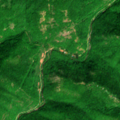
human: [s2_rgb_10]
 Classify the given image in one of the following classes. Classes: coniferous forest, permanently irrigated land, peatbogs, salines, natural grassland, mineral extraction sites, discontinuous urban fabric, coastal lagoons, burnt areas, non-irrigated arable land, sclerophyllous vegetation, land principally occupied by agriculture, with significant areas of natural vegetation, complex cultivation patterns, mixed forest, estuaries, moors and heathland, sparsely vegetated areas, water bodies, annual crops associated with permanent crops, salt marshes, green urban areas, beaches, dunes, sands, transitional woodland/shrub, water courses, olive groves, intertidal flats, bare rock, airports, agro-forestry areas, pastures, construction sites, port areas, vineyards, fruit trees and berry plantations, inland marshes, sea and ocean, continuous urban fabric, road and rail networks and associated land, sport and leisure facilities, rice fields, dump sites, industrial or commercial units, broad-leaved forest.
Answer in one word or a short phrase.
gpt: broad-leaved forest, transitional woodland/shrub